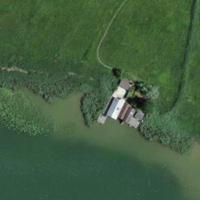
EUNIS habitat code: 24
Species observed at this site:
Angelica sylvestris